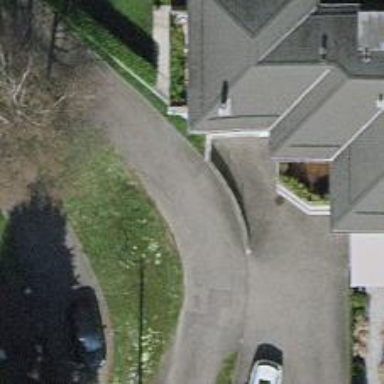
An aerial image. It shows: Alleyway designated as service road.